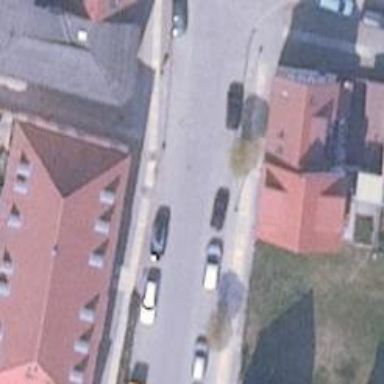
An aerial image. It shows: Residential road with sidewalks on both sides. Parking is parallel on both sides of the road.